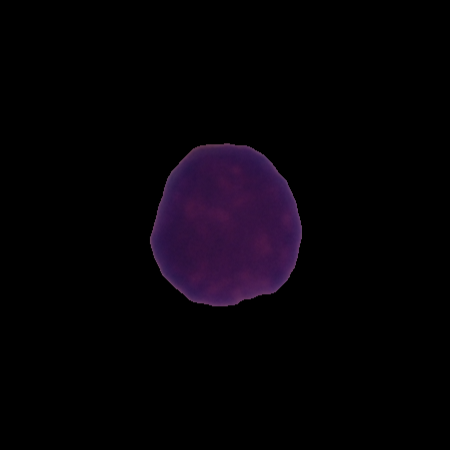
Label: healthy